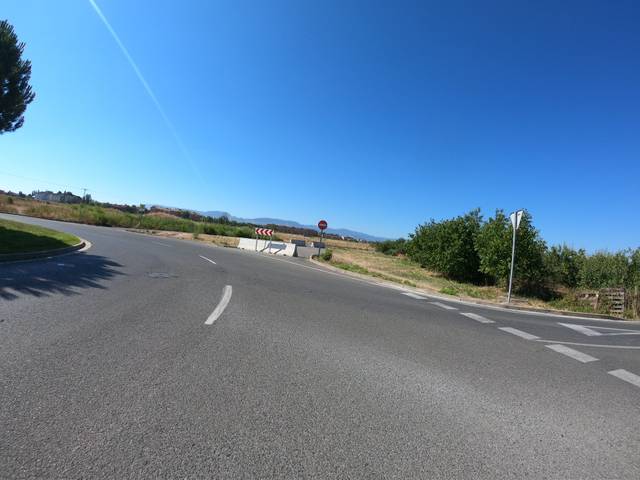
Region: Spain
Coordinates: 42.45, -2.456